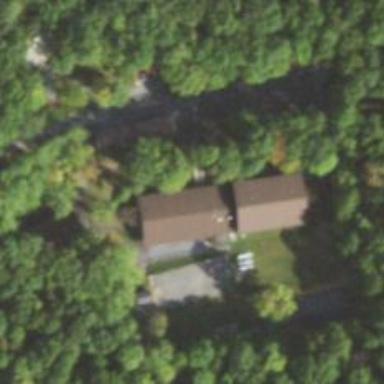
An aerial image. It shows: Summer camp located in leisure land.